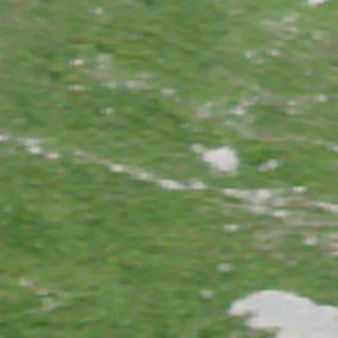
Label: other